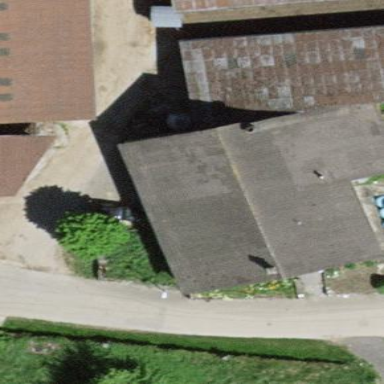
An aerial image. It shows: Farm auxiliary building.